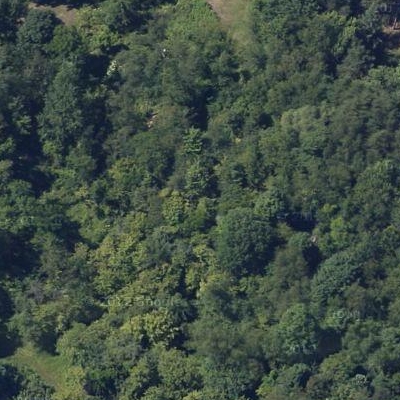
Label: Forest